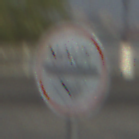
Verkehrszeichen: MautflichtigeStrecke
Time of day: SunriseSunset
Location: Outdoor (Urban)
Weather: Clear
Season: NotSpecified
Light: Natural